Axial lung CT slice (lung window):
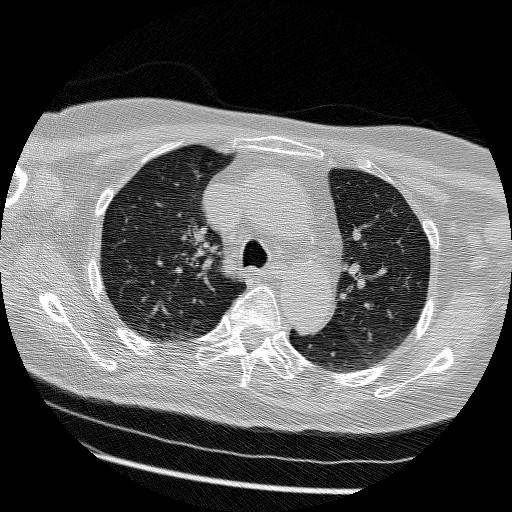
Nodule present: no